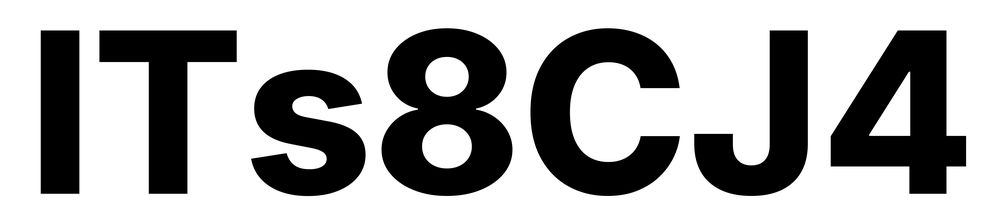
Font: Inter_ExtraBold